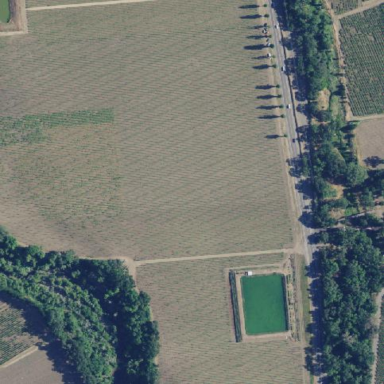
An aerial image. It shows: Vineyard with wine grapes as the crop.